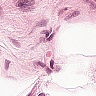
Metastatic tissue present: no